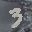
Label: 3